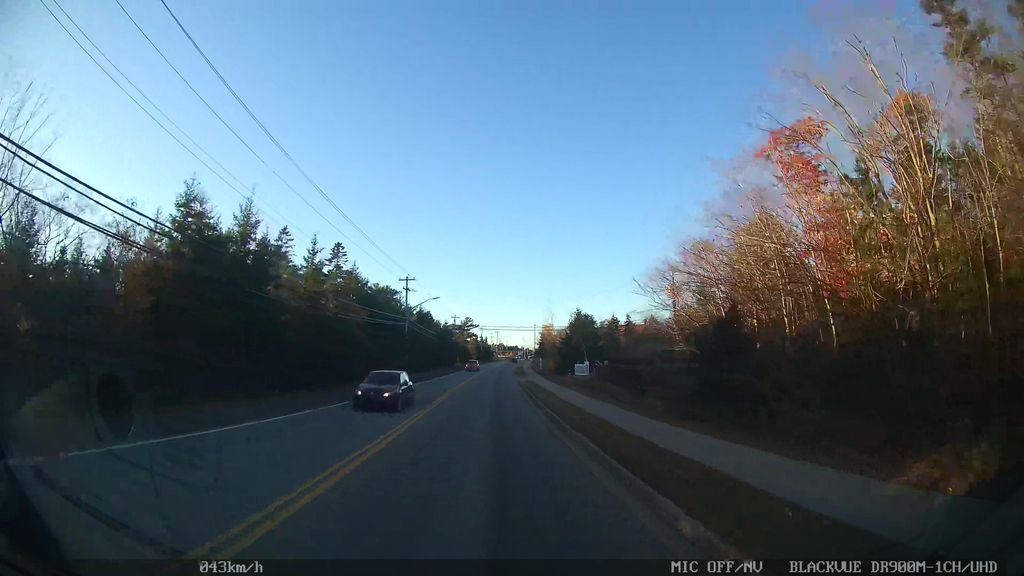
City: halifax